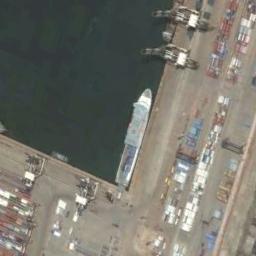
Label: ship